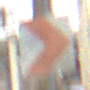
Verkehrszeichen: RichtungstafelnInKurvenKleinLinks
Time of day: MorningAfternoon
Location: Roofed (Suburban)
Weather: PartlyCloudy
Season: Winter
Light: Natural